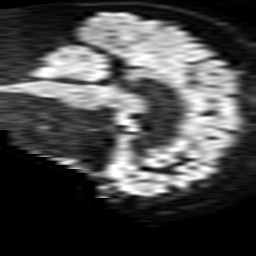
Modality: TRACE
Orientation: sagittal
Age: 61
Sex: male
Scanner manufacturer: philips
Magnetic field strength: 1.5 T
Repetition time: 3.643 s
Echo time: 0.09255 s